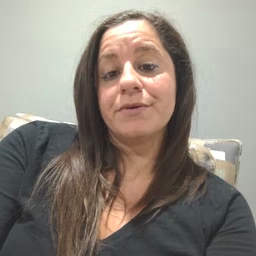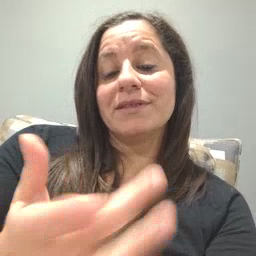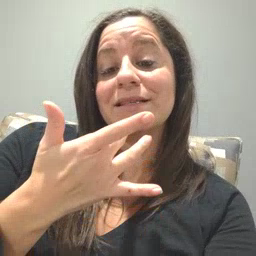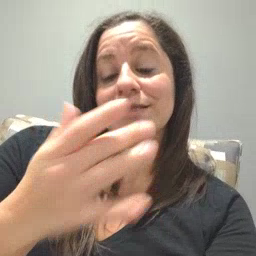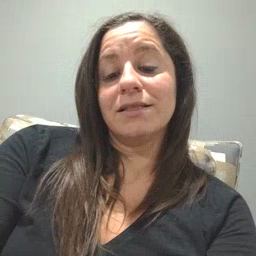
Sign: taste